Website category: jobs
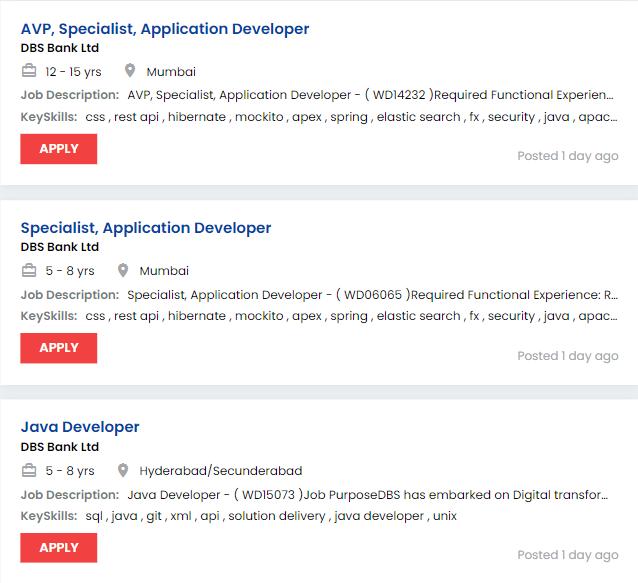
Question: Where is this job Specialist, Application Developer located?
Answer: Mumbai

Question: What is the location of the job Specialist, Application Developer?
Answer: Mumbai

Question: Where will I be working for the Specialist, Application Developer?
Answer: Mumbai

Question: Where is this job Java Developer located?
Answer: Hyderabad/Secunderabad

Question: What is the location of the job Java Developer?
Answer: Hyderabad/Secunderabad

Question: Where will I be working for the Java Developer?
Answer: Hyderabad/Secunderabad

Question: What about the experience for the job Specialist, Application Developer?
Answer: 5 - 8 yrs

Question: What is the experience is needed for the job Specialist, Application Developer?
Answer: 5 - 8 yrs

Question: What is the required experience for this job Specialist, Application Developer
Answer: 5 - 8 yrs

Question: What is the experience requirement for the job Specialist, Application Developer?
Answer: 5 - 8 yrs

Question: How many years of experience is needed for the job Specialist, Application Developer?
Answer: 5 - 8 yrs

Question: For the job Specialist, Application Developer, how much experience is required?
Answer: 5 - 8 yrs

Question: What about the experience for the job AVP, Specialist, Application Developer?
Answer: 12 - 15 yrs

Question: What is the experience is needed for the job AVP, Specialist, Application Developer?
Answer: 12 - 15 yrs

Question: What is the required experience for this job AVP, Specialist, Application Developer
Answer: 12 - 15 yrs

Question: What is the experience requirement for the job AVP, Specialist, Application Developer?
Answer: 12 - 15 yrs

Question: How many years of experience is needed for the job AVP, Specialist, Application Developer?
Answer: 12 - 15 yrs

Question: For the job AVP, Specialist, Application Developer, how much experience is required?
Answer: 12 - 15 yrs

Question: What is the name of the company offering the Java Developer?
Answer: DBS Bank Ltd

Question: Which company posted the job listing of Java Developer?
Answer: DBS Bank Ltd

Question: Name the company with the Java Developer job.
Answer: DBS Bank Ltd

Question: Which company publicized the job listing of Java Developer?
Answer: DBS Bank Ltd

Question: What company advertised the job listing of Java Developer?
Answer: DBS Bank Ltd

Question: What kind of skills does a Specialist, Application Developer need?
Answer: css , rest api , hibernate , mockito , apex , spring , elastic search , fx , security , java , apache , devops , linux , shell scripting , mysql , html , junit , rdbms , javascript , messaging , ioc , soap

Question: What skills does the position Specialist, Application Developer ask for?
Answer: css , rest api , hibernate , mockito , apex , spring , elastic search , fx , security , java , apache , devops , linux , shell scripting , mysql , html , junit , rdbms , javascript , messaging , ioc , soap

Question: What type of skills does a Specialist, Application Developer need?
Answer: css , rest api , hibernate , mockito , apex , spring , elastic search , fx , security , java , apache , devops , linux , shell scripting , mysql , html , junit , rdbms , javascript , messaging , ioc , soap

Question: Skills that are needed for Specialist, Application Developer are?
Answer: css , rest api , hibernate , mockito , apex , spring , elastic search , fx , security , java , apache , devops , linux , shell scripting , mysql , html , junit , rdbms , javascript , messaging , ioc , soap

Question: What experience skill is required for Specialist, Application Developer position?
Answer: css , rest api , hibernate , mockito , apex , spring , elastic search , fx , security , java , apache , devops , linux , shell scripting , mysql , html , junit , rdbms , javascript , messaging , ioc , soap

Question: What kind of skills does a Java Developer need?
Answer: sql , java , git , xml , api , solution delivery , java developer , unix

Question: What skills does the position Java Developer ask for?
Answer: sql , java , git , xml , api , solution delivery , java developer , unix

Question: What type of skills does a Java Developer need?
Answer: sql , java , git , xml , api , solution delivery , java developer , unix

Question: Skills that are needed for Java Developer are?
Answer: sql , java , git , xml , api , solution delivery , java developer , unix

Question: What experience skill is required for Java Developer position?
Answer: sql , java , git , xml , api , solution delivery , java developer , unix